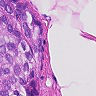
Metastatic tissue present: yes